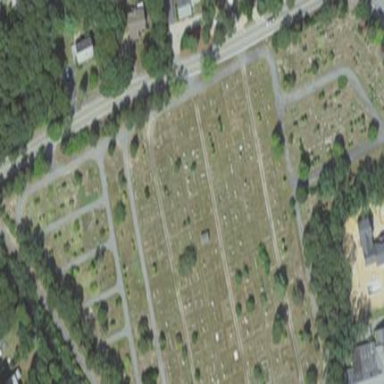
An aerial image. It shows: Cemetery with historic significance.